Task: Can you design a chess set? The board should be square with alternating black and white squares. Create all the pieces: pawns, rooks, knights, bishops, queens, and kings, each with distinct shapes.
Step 3828:
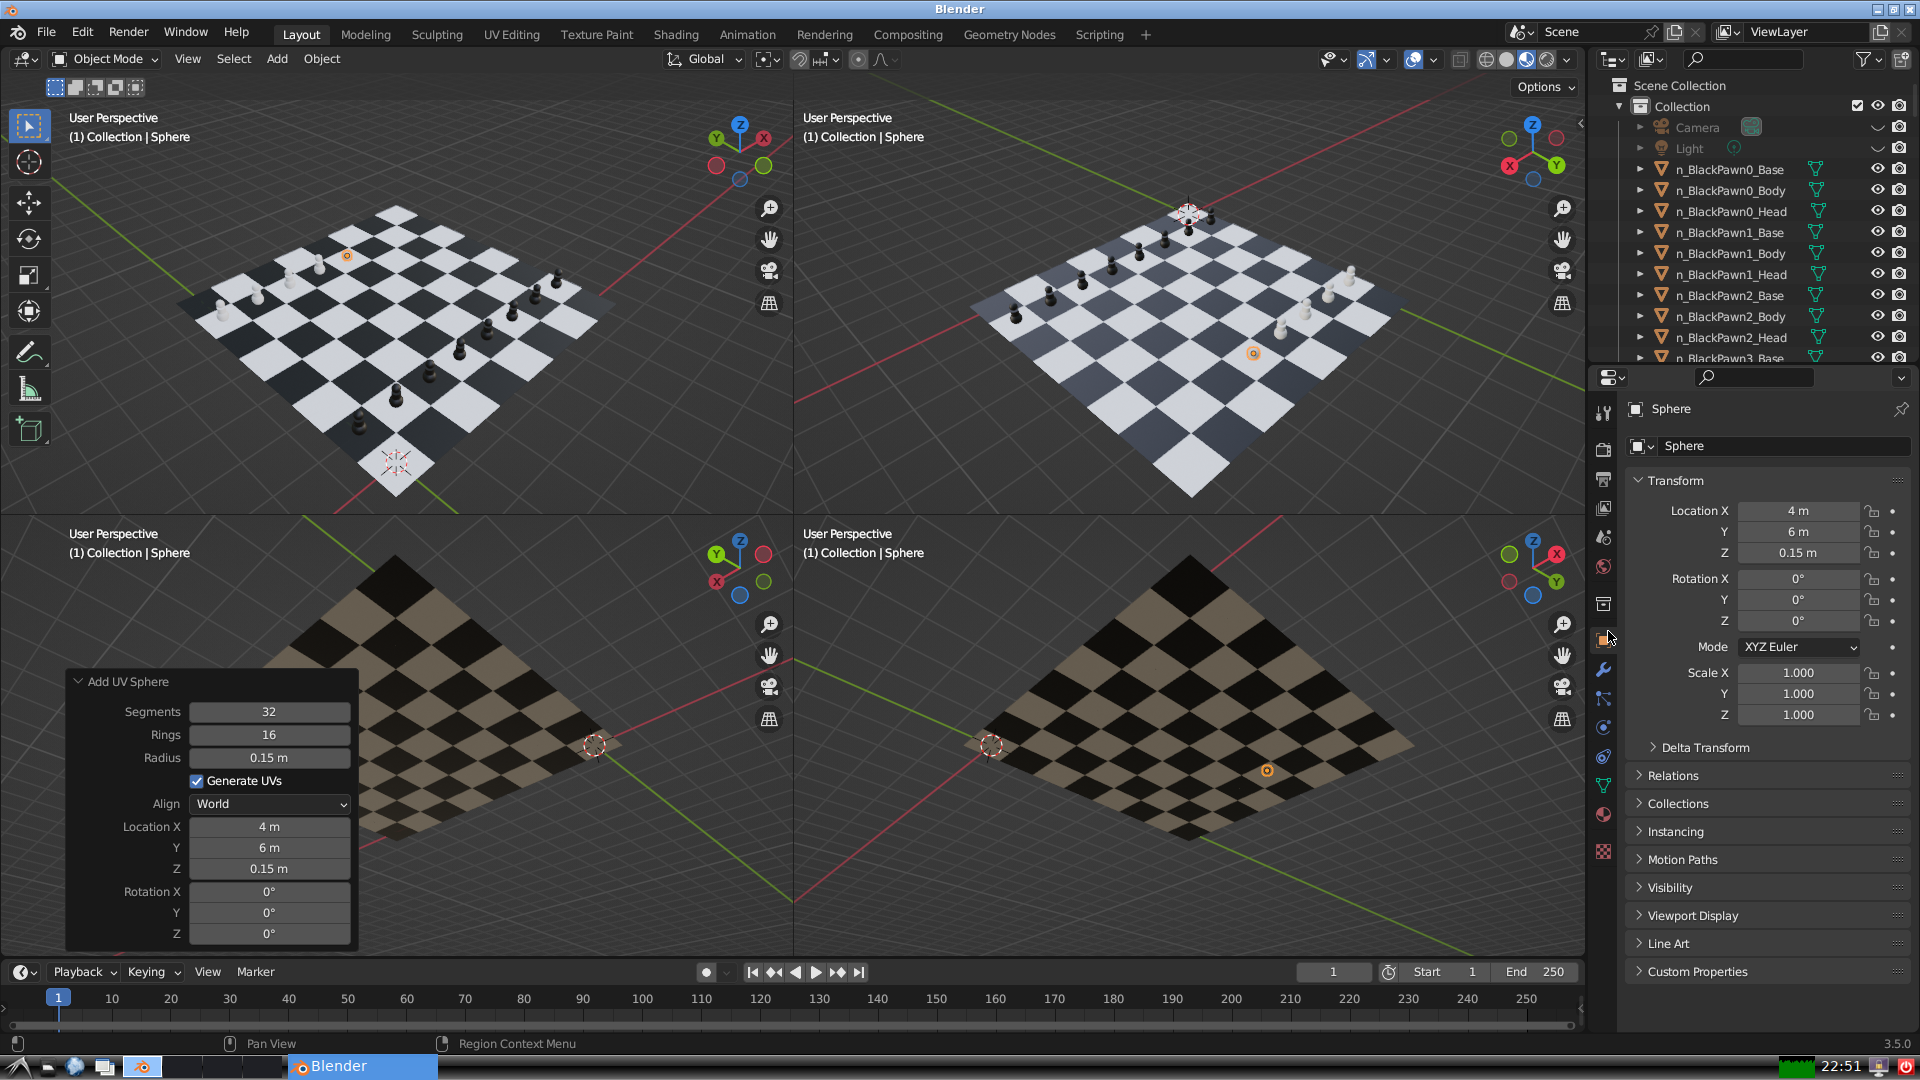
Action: {"mouse_move": [1732, 445]}